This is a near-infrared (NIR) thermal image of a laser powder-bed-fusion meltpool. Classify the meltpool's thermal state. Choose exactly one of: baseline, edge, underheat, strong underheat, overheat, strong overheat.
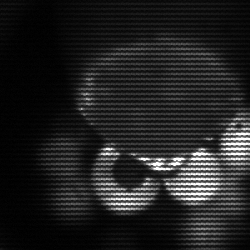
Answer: edge